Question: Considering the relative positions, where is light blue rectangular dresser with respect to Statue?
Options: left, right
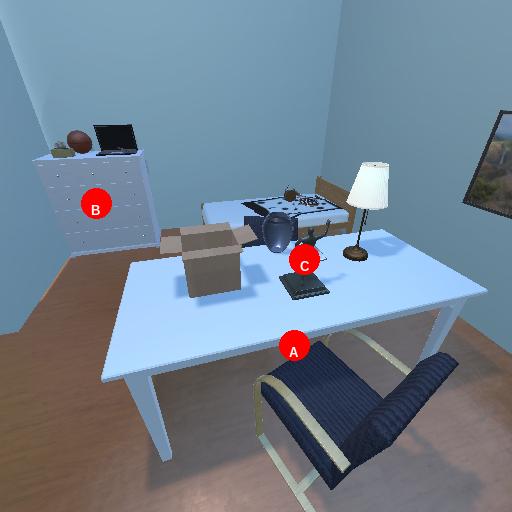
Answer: left